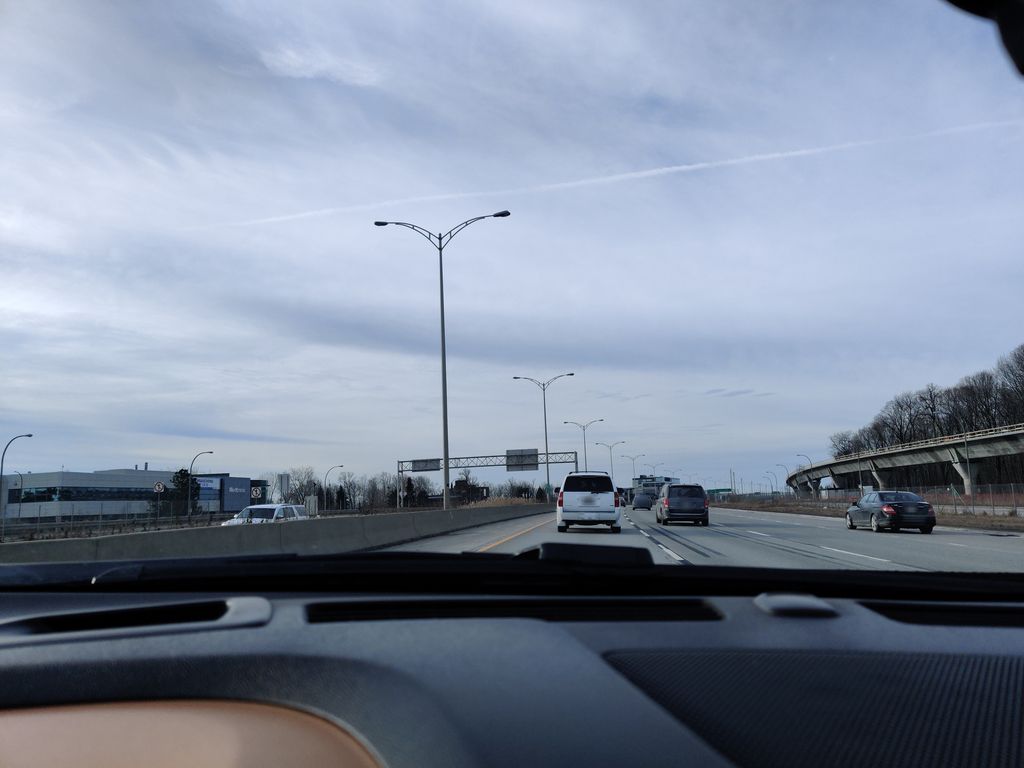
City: montreal